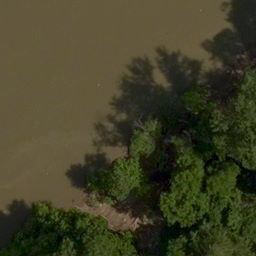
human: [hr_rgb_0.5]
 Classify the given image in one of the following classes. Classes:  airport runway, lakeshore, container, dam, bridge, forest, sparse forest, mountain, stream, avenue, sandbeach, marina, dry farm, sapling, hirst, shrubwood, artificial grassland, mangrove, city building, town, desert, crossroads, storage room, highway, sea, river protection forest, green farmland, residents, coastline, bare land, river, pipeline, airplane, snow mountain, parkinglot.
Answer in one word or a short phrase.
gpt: river protection forest